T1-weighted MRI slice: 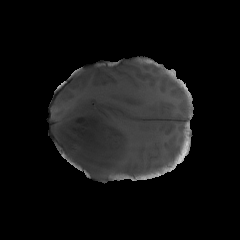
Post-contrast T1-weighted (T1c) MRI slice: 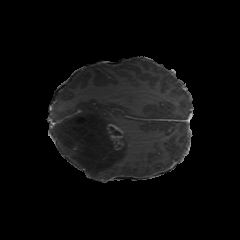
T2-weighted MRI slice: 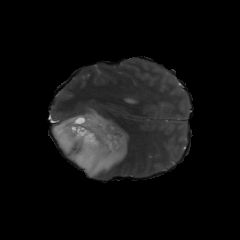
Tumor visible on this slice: yes